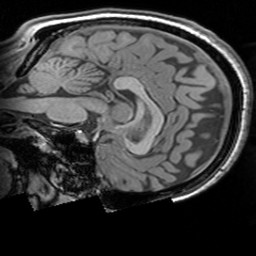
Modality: T1w
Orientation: sagittal
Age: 23
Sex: female
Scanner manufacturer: siemens
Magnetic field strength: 3 T
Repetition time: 1.63 s
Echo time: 0.00311 s